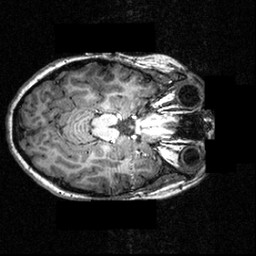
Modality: T1w
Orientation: axial
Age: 16
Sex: female
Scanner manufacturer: siemens
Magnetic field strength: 3.951 T
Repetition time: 1.5 s
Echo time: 0.00335 s